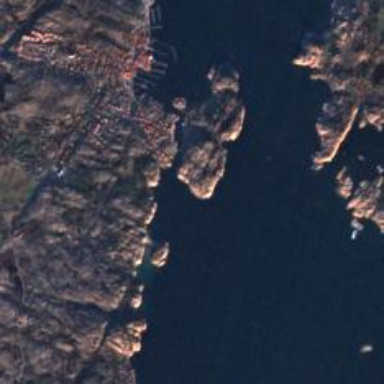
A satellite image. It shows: Picturesque coastline scene.